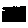
Label: tree